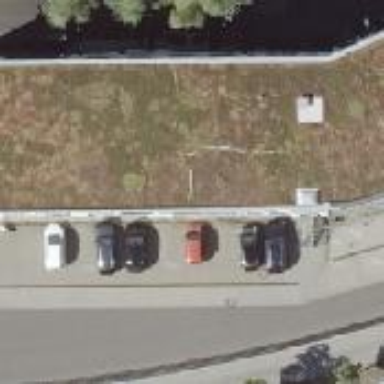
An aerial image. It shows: Building with flat roof used as vehicle inspection facility.